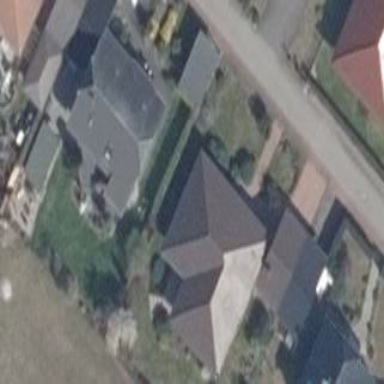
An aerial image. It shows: Grey house with hipped roof.